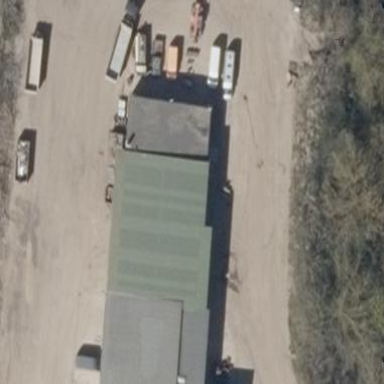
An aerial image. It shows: Industrial building.